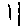
Label: line